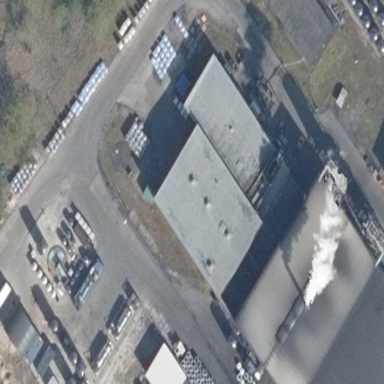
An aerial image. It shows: Industrial building with flat black roof.